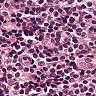
Metastatic tissue present: no